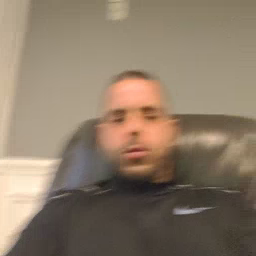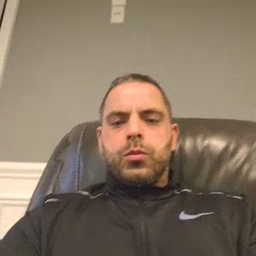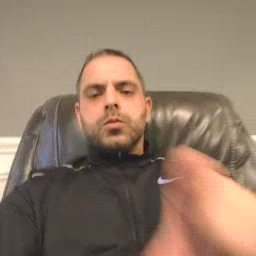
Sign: goose